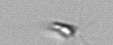
Label: Calciopappus